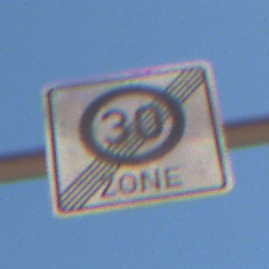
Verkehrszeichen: EndeZone30
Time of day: MorningAfternoon
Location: Outdoor (Nature)
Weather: Clear
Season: Summer
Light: Natural